I will show an image sequence of human cooking. I have annotated the images with numbered circles. Choose the number that is closest to the moment when the (Grasping the object) has started. You are a five-time world champion in this game. Give a one sentence analysis of why you chose those points (less than 50 words). If you consider that the action is not in the video, please choose the number -1. Provide your answer at the end in a json file of this format: {"points": []}
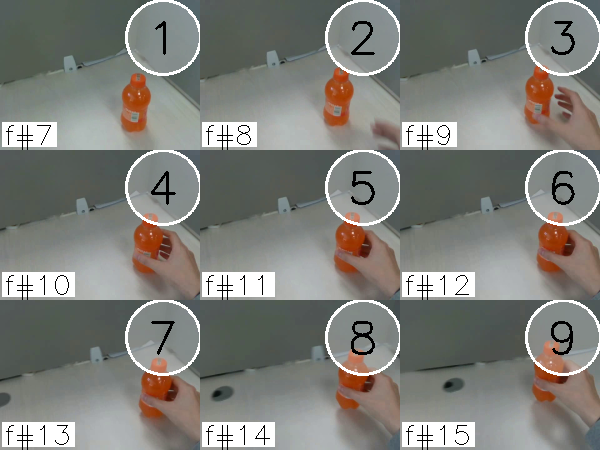
Frame 5 shows the clearest moment of hand-object contact.
{"points": [5]}